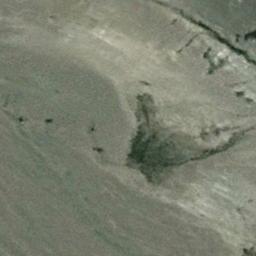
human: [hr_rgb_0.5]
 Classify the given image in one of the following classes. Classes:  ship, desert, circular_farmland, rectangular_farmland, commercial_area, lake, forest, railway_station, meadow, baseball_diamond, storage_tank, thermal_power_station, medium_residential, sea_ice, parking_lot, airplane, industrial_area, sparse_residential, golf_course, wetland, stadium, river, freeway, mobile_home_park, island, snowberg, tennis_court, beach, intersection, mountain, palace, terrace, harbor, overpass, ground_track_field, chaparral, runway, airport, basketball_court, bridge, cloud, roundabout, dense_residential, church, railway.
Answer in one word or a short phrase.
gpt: desert